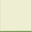
Piece: xx